Question: I'm newbie to SherlockActionBar development and what I want is the "Foursquare-like" top action bar with tabs under it, see:

As Richard Lewin described in <URL> title? Can I do it using only SherlockActionBar XML-styles or I need to implement new components?
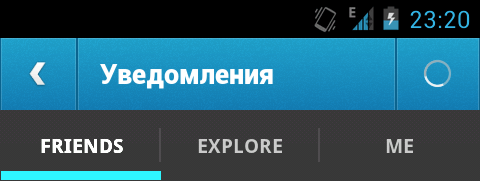
Answer: Alexander, you need to create custom layout for your action bar, see example here
<URL>
In this example described actionbar with spinner and two actions.